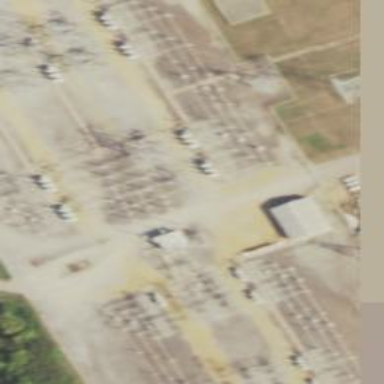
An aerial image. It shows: Switch for power supply.